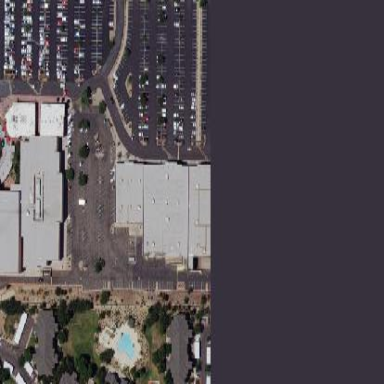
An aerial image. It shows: Commercial area.